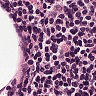
Metastatic tissue present: no